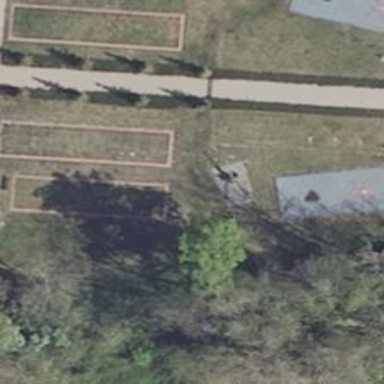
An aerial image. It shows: Historical memorial featuring cannon.